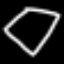
Label: diamond